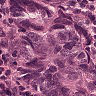
Metastatic tissue present: yes